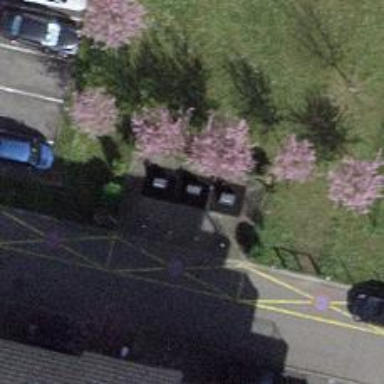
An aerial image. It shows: Recycling container in the area designated for recycling.